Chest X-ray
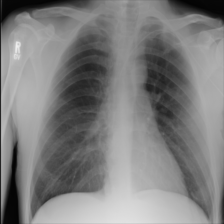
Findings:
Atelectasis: negative
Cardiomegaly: negative
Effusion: negative
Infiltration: negative
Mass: negative
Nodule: negative
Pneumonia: negative
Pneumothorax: negative
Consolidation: negative
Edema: negative
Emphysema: negative
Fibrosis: negative
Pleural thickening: negative
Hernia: negative